Field crop: tomato
Growth stage: 1
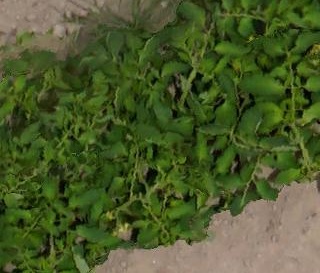
Species: tomato